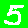
Digit: 5